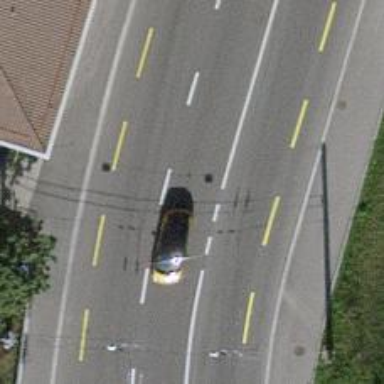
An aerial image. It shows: Primary road with asphalt surface. There are sidewalks on both sides and designated cycle lanes on each side.